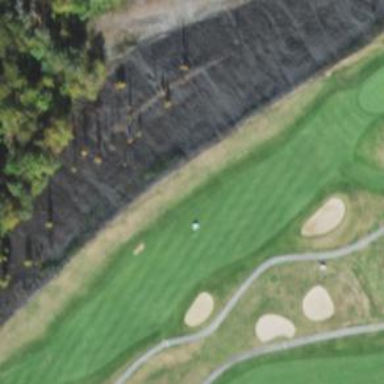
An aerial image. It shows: Grassy area designated as golf fairway.